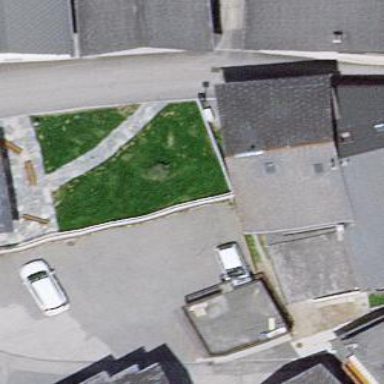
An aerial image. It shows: Simple and straightforward house.